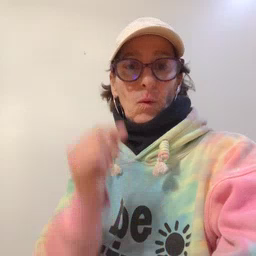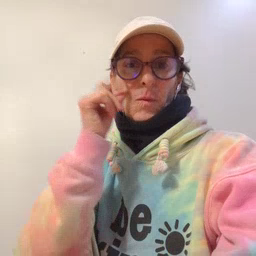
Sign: wake